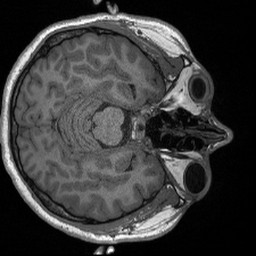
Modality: T1w
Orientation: axial
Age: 24
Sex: female